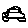
Label: car